Interaction volume radius: 5 \u00c5
Interaction volume height: 10 \u00c5
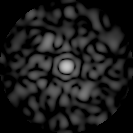
Disorder parameter: 0.824